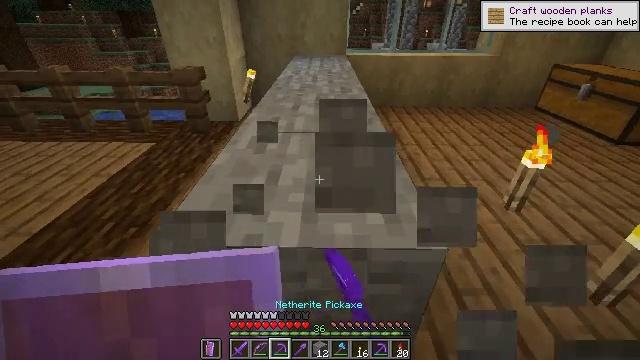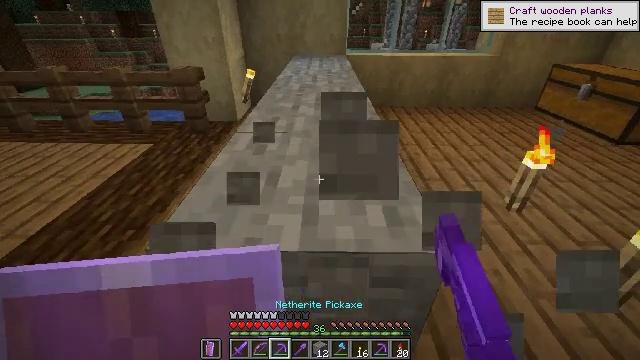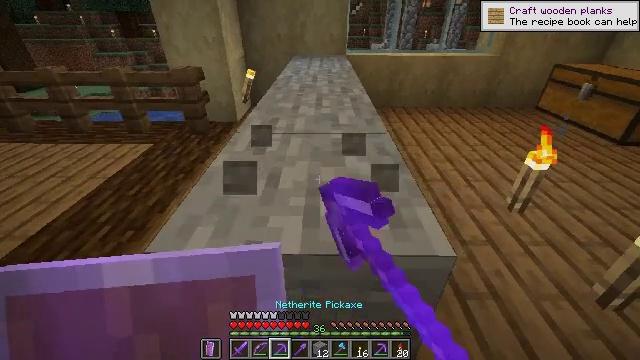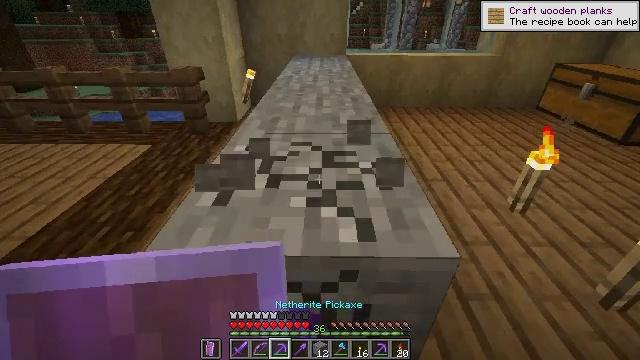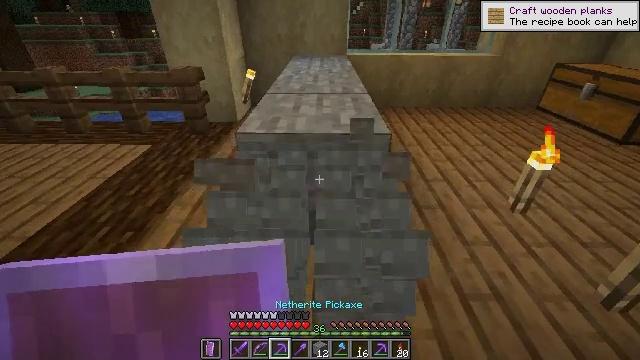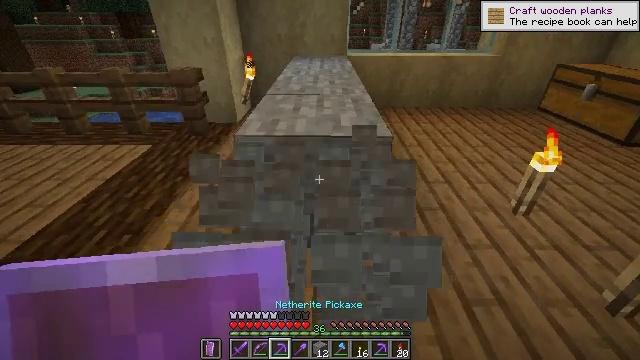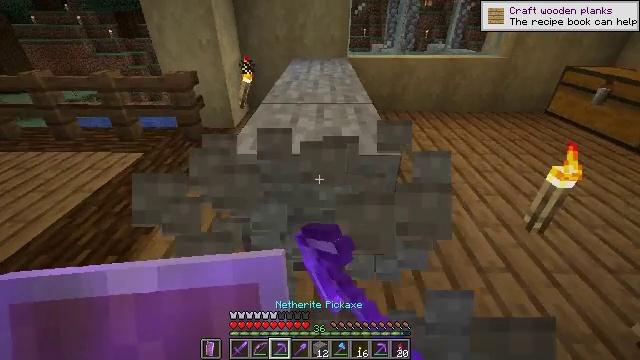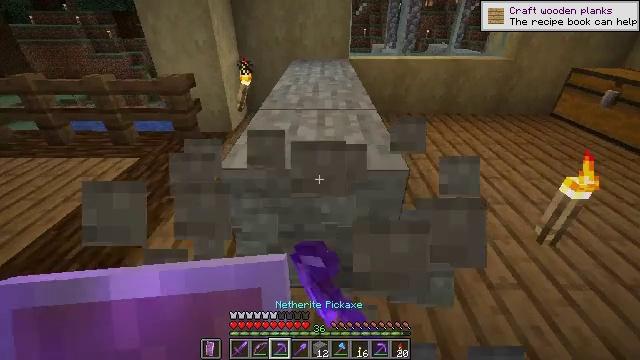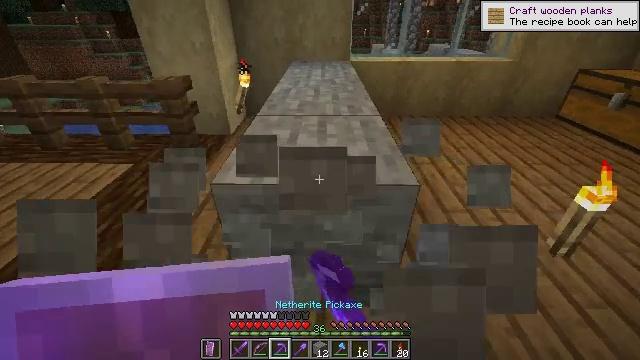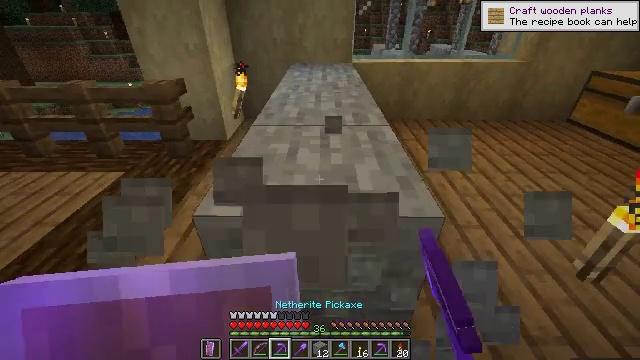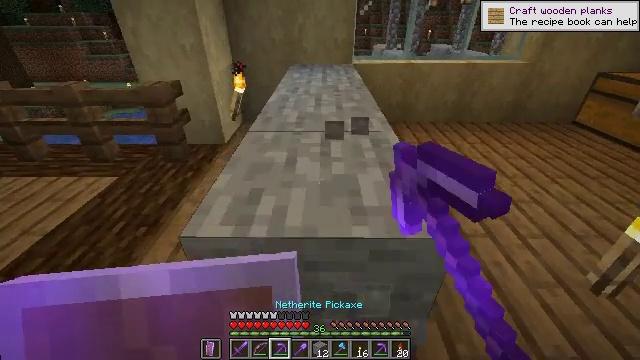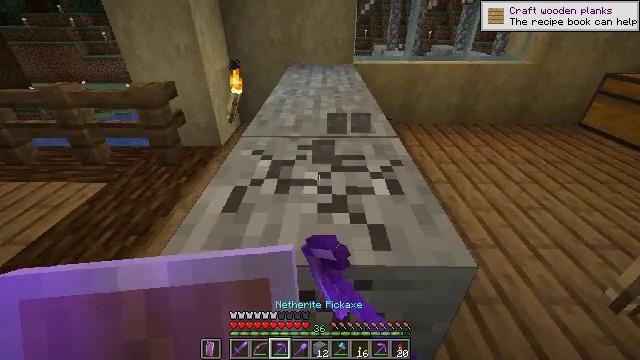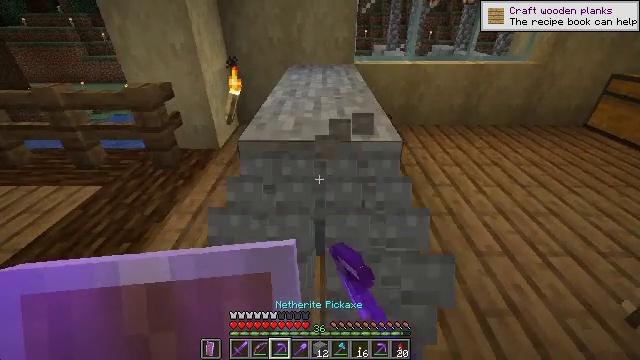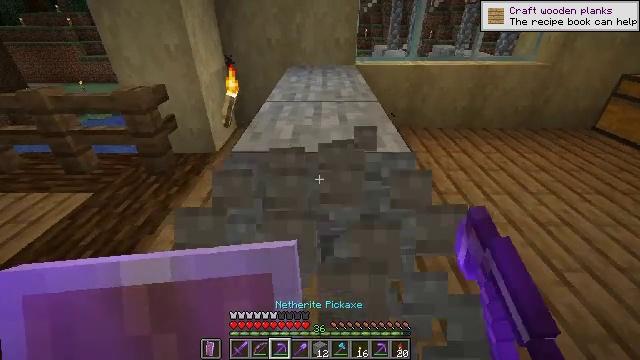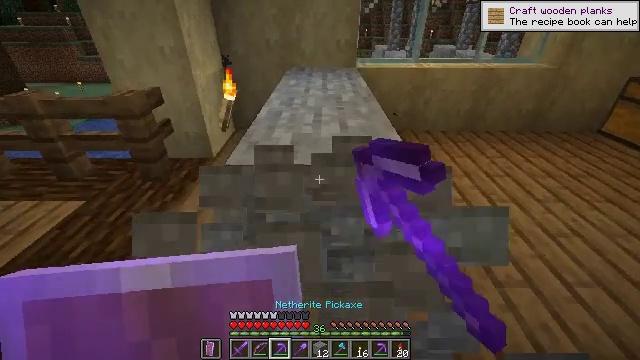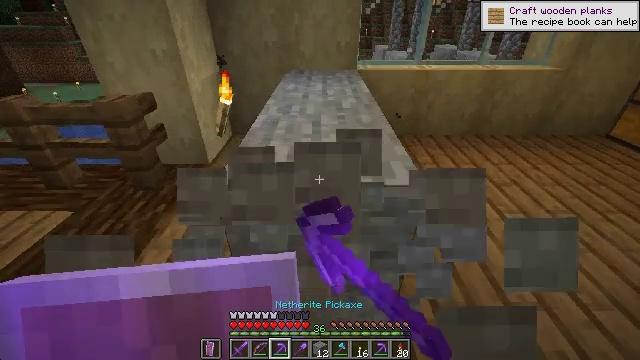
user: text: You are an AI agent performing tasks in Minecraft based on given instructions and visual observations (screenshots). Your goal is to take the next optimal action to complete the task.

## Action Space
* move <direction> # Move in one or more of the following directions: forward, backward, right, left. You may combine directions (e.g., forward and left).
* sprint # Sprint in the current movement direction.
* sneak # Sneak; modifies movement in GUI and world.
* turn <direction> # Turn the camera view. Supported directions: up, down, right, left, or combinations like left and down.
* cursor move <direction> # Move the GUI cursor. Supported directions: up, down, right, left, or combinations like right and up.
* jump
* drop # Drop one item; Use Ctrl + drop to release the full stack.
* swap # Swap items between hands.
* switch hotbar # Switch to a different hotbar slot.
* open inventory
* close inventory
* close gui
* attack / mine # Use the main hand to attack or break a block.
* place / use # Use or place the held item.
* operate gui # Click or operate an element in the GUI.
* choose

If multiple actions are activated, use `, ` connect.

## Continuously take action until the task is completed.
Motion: motion action
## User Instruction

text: Break the stone block.
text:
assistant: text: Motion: attack / mine
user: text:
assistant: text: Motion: attack / mine
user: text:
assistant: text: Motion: attack / mine
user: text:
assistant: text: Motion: attack / mine
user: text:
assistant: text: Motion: move forward, attack / mine
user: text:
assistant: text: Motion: move forward, attack / mine
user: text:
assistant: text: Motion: move forward, attack / mine
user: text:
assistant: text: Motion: move forward, attack / mine
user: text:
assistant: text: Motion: move forward, attack / mine
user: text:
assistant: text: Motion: attack / mine
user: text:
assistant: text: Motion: attack / mine
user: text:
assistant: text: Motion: move forward, attack / mine
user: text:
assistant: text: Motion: move forward, attack / mine
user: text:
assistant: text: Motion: move forward, attack / mine
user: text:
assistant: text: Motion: move forward, attack / mine
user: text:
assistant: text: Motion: attack / mine
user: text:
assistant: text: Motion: attack / mine
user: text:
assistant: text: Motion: attack / mine
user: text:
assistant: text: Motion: move forward, attack / mine
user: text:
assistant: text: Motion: move forward, attack / mine
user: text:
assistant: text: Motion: move forward, attack / mine
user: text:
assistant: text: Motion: move forward, attack / mine
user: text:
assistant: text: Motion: move forward, attack / mine
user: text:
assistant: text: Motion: attack / mine
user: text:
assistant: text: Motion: attack / mine
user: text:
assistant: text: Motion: attack / mine
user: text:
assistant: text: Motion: attack / mine
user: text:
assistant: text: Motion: attack / mine
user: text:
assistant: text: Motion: move forward, attack / mine
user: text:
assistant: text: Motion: move forward, attack / mine